Interaction volume radius: 10 \u00c5
Interaction volume height: 30 \u00c5
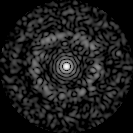
Disorder parameter: 0.8285